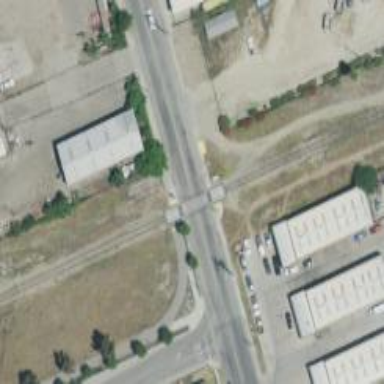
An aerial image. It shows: Railway crossing.